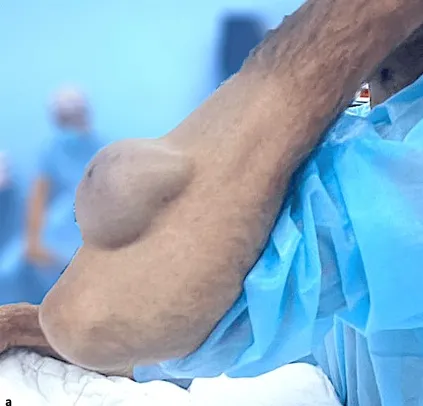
Mass lesion of the forearm (a).
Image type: medical_photograph (other_medical_photograph)